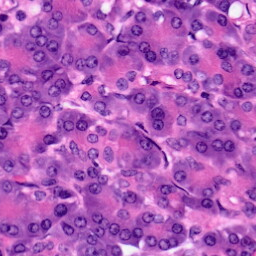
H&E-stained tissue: Pancreatic